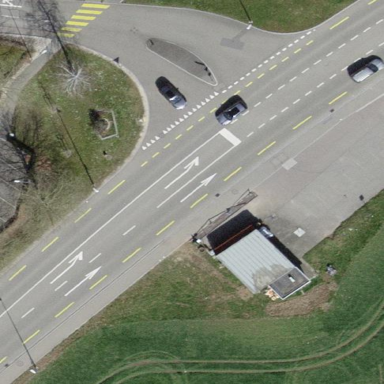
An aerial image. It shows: Street-side parking area.